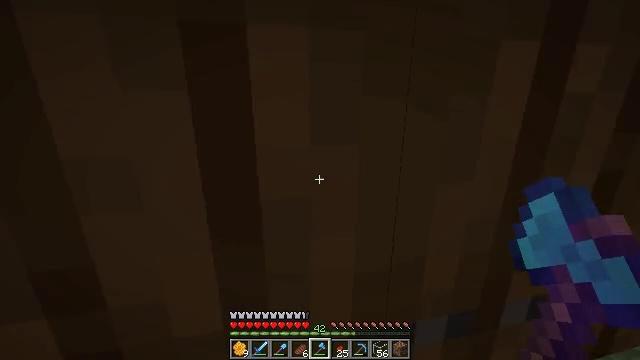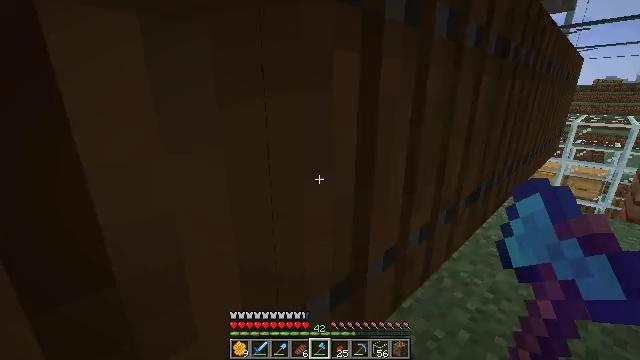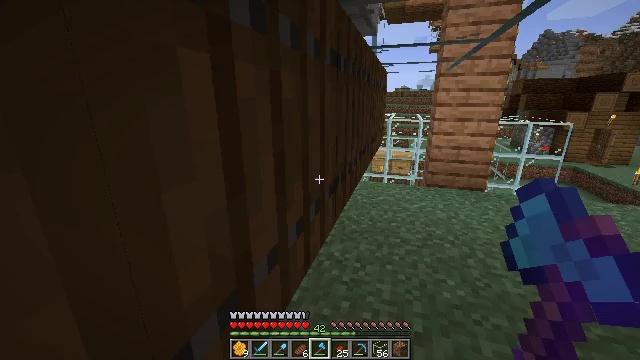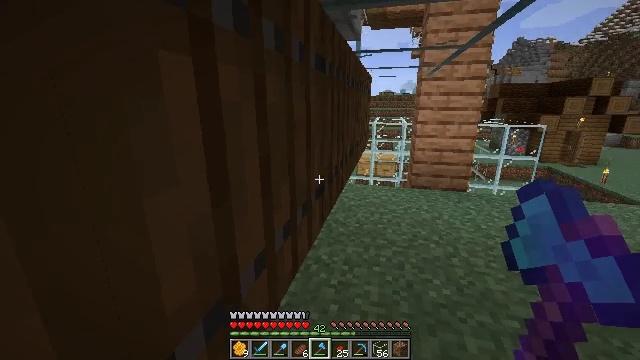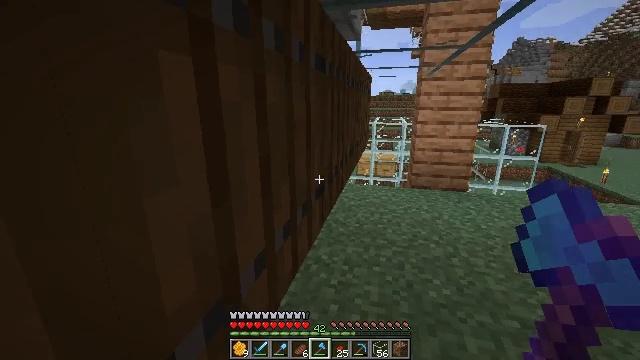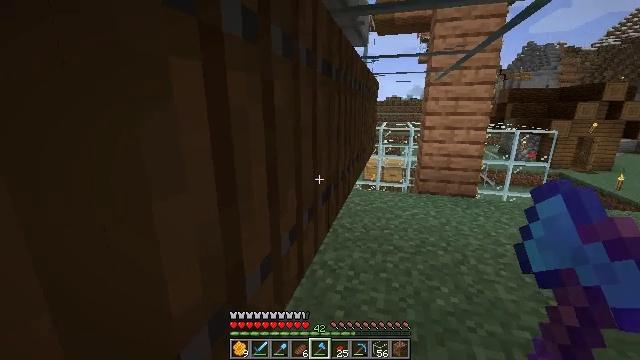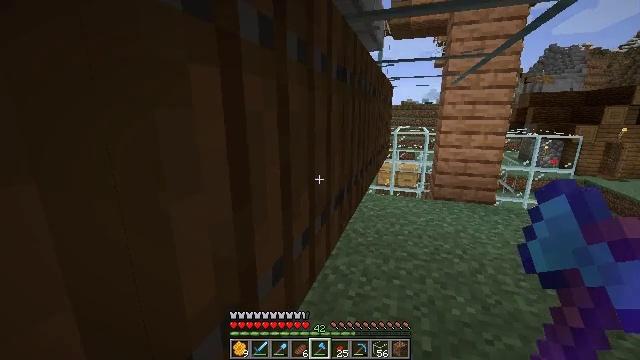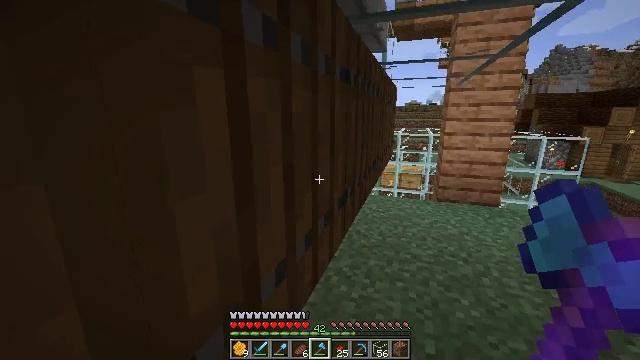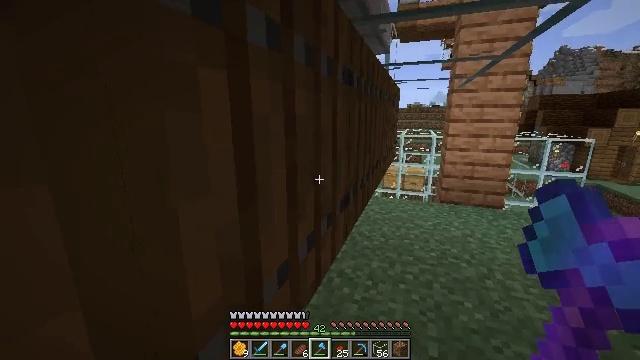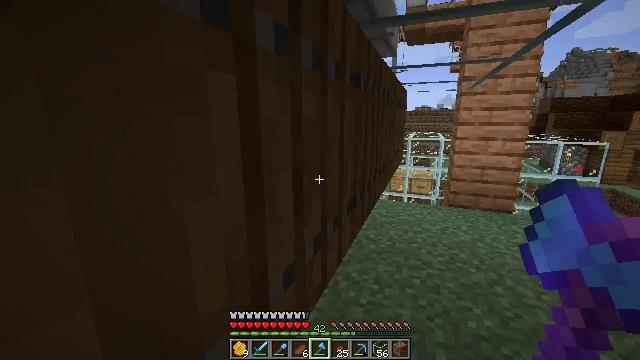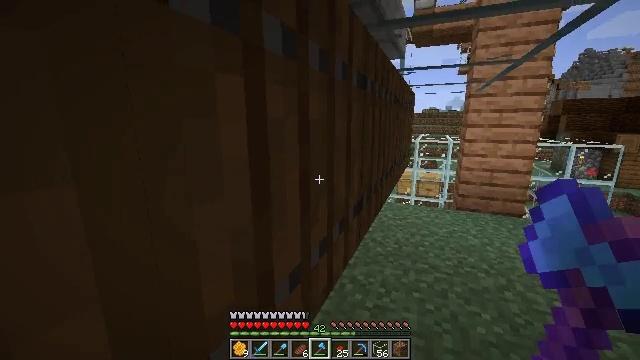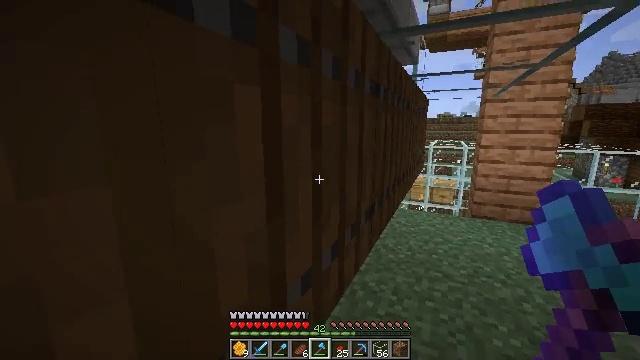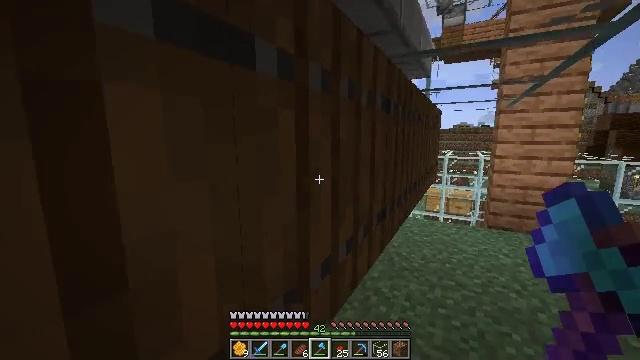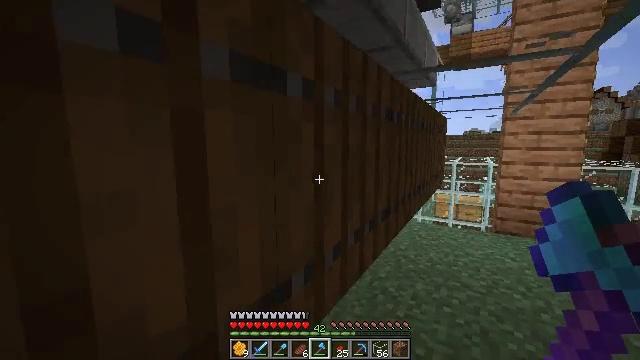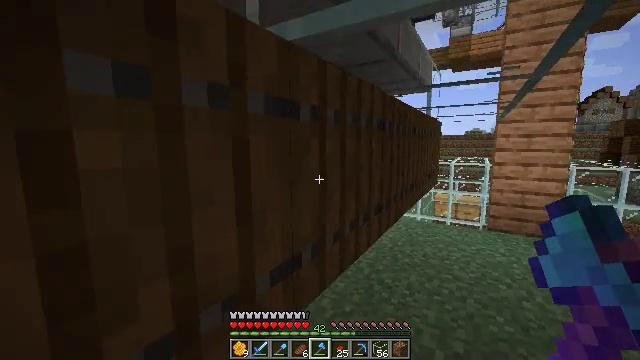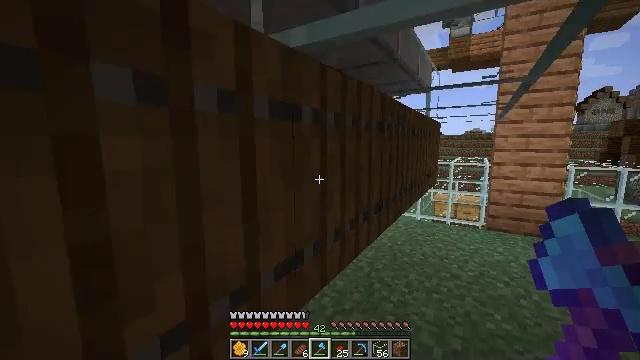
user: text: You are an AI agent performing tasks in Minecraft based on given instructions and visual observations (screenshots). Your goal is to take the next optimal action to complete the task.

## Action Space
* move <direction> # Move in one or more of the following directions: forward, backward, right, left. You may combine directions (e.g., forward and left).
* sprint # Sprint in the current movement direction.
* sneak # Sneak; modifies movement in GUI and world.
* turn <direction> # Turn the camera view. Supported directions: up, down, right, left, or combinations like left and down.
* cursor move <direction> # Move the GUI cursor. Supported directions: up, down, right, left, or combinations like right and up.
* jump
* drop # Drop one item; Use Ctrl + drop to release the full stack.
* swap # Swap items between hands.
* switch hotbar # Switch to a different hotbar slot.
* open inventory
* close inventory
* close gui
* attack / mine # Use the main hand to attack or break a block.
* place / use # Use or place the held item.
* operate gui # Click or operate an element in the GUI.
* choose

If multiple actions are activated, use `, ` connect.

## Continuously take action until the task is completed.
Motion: motion action
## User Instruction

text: Break the beehive while avoiding bees.
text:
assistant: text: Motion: turn right
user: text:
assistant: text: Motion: turn right
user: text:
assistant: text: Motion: turn right
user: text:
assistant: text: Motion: no_op
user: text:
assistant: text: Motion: turn left and up
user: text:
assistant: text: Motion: turn left
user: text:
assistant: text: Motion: no_op
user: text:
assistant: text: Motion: no_op
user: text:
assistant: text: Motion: turn left
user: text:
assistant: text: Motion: turn left
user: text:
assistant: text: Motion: move back, turn left and up
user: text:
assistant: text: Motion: move back, turn left and up
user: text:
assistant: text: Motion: move back, turn left and up
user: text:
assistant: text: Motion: move back
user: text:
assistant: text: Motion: move back and move left
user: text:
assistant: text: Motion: move back and move left
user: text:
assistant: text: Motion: move back and move left, turn right
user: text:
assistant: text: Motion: move left, turn right
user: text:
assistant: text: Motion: turn right and up
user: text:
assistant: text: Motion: turn up
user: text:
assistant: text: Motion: turn left and up
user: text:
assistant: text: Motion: turn left and up
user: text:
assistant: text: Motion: turn up
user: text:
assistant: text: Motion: no_op
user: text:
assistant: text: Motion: no_op
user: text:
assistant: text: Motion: no_op
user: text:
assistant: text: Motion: no_op
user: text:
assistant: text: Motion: no_op
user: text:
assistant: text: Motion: turn right and down
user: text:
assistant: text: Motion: turn right